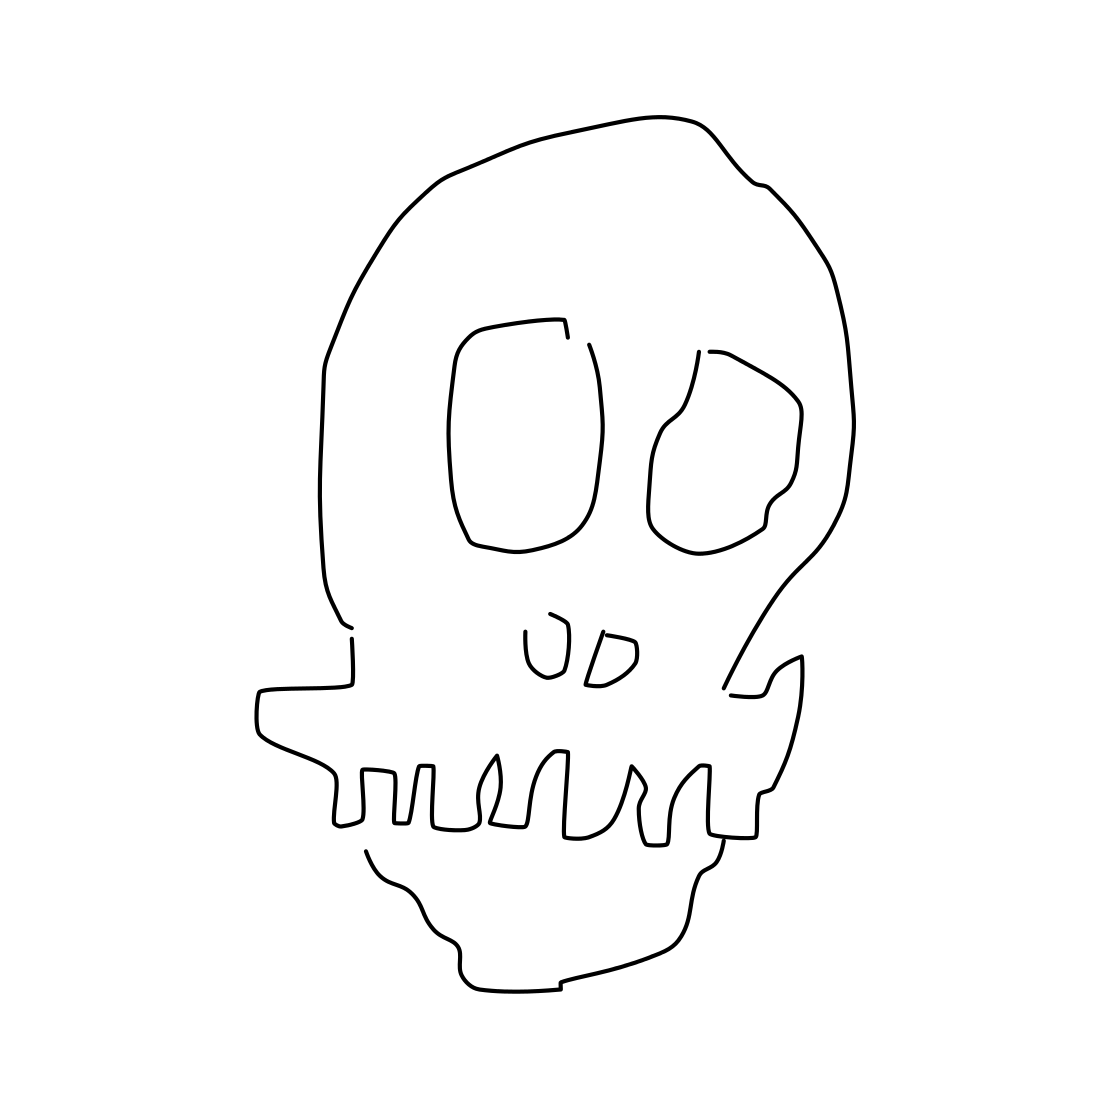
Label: skull